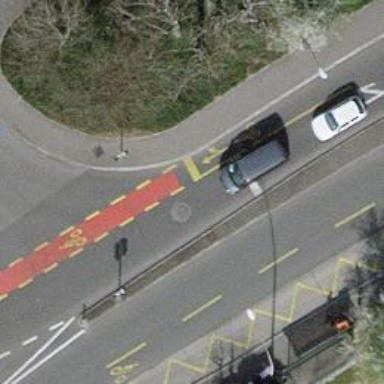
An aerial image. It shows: Road with traffic signals.